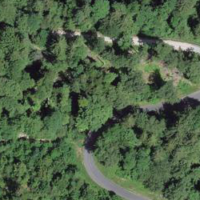
EUNIS habitat code: 44
Species observed at this site:
Astrantia major
Rana temporaria
Taxus baccata